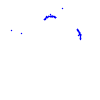
Particle: kaon